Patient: sex M, age 65
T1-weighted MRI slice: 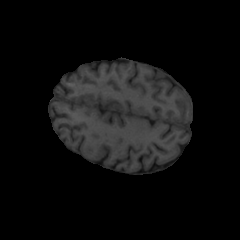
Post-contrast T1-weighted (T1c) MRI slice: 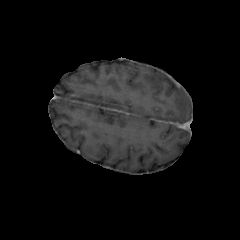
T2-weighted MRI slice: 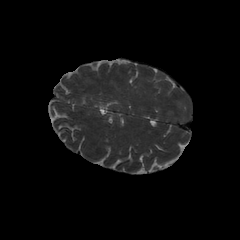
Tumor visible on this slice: no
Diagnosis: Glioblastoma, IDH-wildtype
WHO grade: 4